Field crop: maize
Growth stage: 2
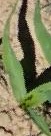
Species: maize